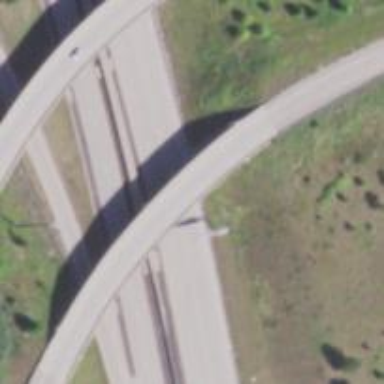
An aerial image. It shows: Bridge over motorway_link.